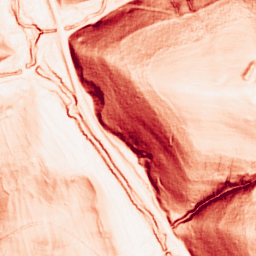
Category: morphological
Decomposition family: morphological_gradient
Decomposition parameters: size: 3
shape: square
Upsampling method: bilinear
Upsampling parameters: scale: 2
Upsampling scale: 2